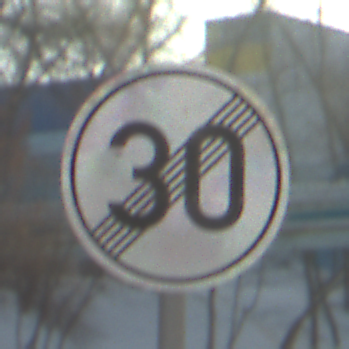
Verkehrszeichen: EndeGeschwindigkeit30
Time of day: MorningAfternoon
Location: Outdoor (Suburban)
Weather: PartlyCloudy
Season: NotSpecified
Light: Natural